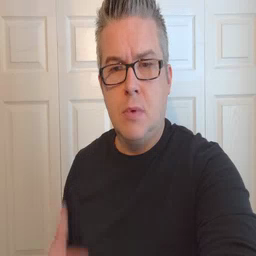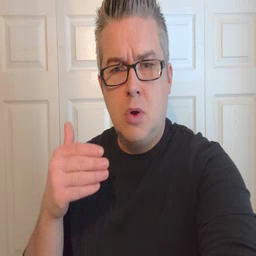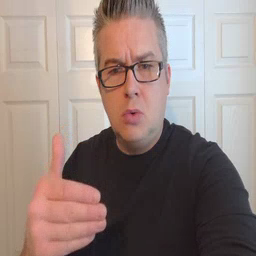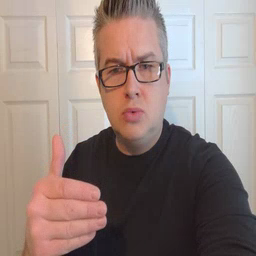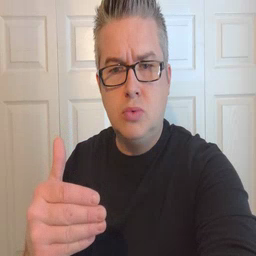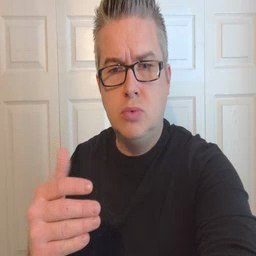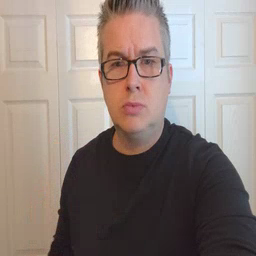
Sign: close